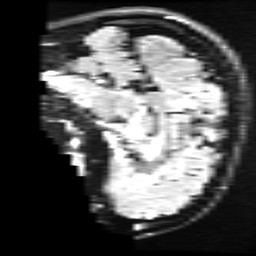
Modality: FLAIR
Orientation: sagittal
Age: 22
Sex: male
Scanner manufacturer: ge
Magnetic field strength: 3 T
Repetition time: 11 s
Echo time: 0.1497 s